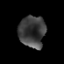
Tissue: prostate
Cell type: T cells
Senescence score: 0.3568
Nuclear area (px): 810
Mean DAPI intensity: 63.804